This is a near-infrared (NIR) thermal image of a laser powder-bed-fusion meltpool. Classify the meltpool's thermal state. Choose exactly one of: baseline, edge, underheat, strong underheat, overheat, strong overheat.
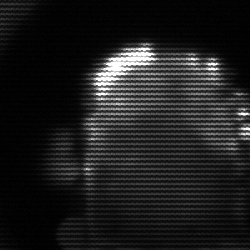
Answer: baseline